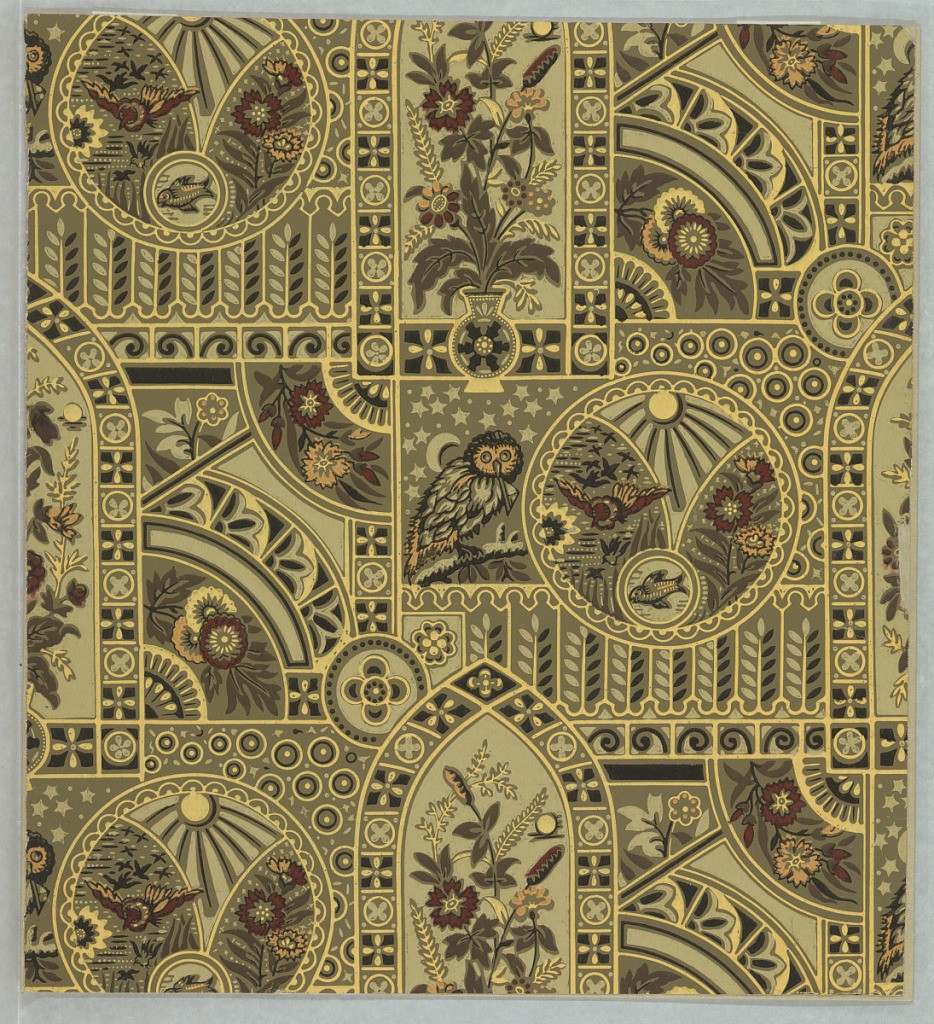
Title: Sidewall
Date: ca. 1880
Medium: Machine-printed paper
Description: Aesthetic or Anglo-Japanesque pattern with overlapping geometric forms such as circles, rectangles, lancet arches, and quarter-circles framing motifs such as vases of flowers and cattails, owls, birds, fish, flowering sprigs, and stylized suns; color scheme of yellow, black, tan, pale green, dark red, and pale orange on dark green ground